Question: I use library pygame in python to stream video from webcam of RasberryPi to my computer.
But I have a problem when receive image. It's not convert true image.
I've replaced my cam's ip adress with a placeholder '<my_ip>'.
This is my code:
Server:
'''
import socket,os
from PIL import *
import pygame,sys
import pygame.camera
from pygame.locals import *
#Create server:
server = socket.socket(socket.AF_INET, socket.SOCK_STREAM)
server.bind((<my_ip>,5000))
server.listen(5)
#Start Pygame
pygame.init()
pygame.camera.init()
screen = pygame.display.set_mode((320,240))
cam = pygame.camera.Camera("/dev/video0",(320,240),"RGB")
cam.start()
#Send data
while True:
s,add = server.accept()
print "Connected from",add
image = cam.get_image()
screen.blit(image,(0,0))
data = cam.get_raw()
s.sendall(data)
pygame.display.update()
#Interupt
for event in pygame.event.get():
if event.type == pygame.QUIT:
sys.exit()
'''
Client:
'''
import socket,sys
import pygame
from PIL import Image
#Create a var for storing an IP address:
ip = <my_ip>
#Start PyGame:
pygame.init()
screen = pygame.display.set_mode((320,240))
pygame.display.set_caption('Remote Webcam Viewer')
font = pygame.font.SysFont("Arial",14)
clock = pygame.time.Clock()
timer = 0
previousImage = ""
image = ""
#Main program loop:
while True:
for event in pygame.event.get():
if event.type == pygame.QUIT:
sys.exit()
#Receive data
if timer < 1:
client_socket = socket.socket(socket.AF_INET, socket.SOCK_STREAM)
client_socket.connect((str(ip),5000))
data = client_socket.recv(<PHONE>)
timer = 30
else:
timer -= 1
previousImage = image
#Convert image
try:
image = Image.fromstring("RGB",(120,90),data)
image = image.resize((320,240))
image = pygame.image.frombuffer(image.tostring(),(320,240),"RGB")
#Interupt
except:
image = previousImage
output = image
screen.blit(output,(0,0))
clock.tick(60)
pygame.display.flip()
'''
But this is result after tranfer:

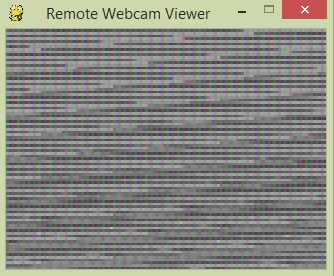
Answer: You are reassembling an image from the raw data received, but because you are sending a bigger resolution that you are re-creating, the pixels are 'overflowing' creating this effect.
the offending line is:
'''
image = Image.fromstring("RGB",(120,90),data)
'''
which should be:
'''
image = Image.fromstring("RGB",(320,240),data)
'''
*Not tested but should work.